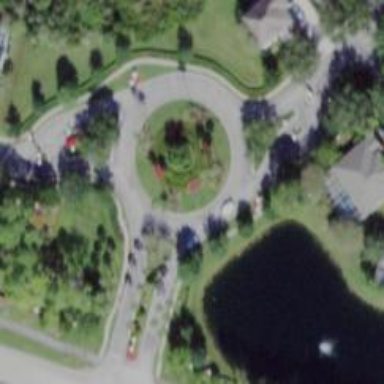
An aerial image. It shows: Circular junction on residential road.